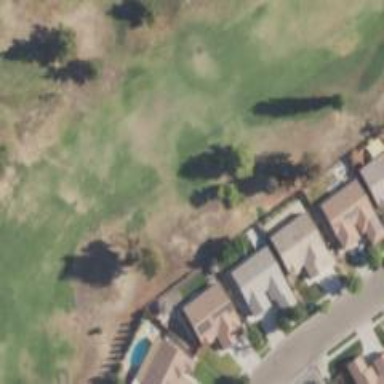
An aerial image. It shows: Rough area on grassy golf course.